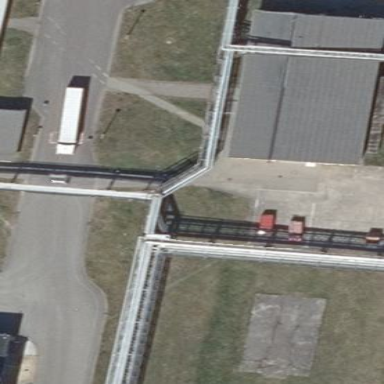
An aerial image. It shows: Industrial building.